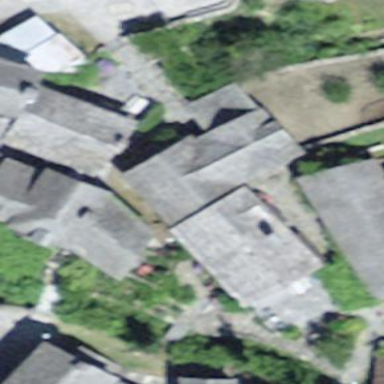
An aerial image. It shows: Building with gabled grey roof.